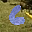
Label: 6